Question: Today I suddenly find the default package always visible in my all project.
I don't know what happened and what can I do to hide it.

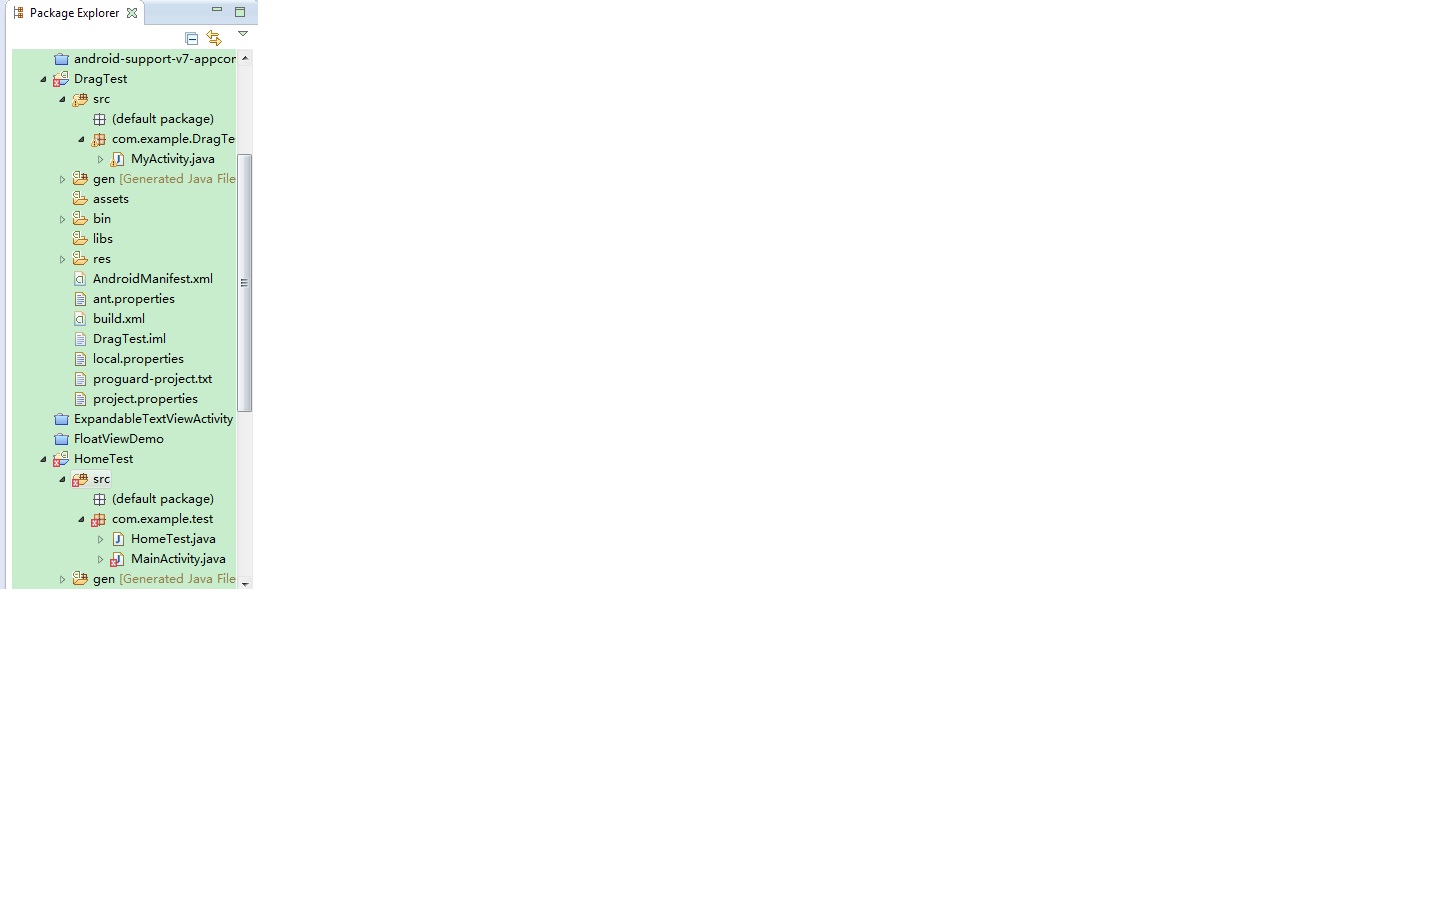
Answer: 1. Click on the down arrow of this package explorer window (it displays the option for package explorer)
2. Check 1 Empty parent packages